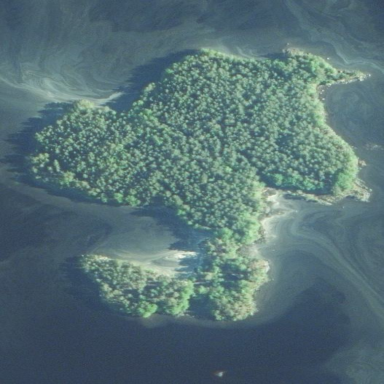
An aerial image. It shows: Islet covered with forest.